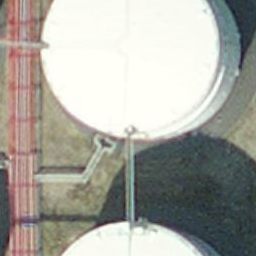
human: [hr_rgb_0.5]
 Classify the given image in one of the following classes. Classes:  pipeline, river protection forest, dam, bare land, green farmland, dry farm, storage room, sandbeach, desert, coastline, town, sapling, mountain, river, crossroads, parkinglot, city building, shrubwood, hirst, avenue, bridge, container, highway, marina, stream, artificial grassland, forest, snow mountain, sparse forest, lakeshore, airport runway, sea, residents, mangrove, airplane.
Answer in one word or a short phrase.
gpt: storage room